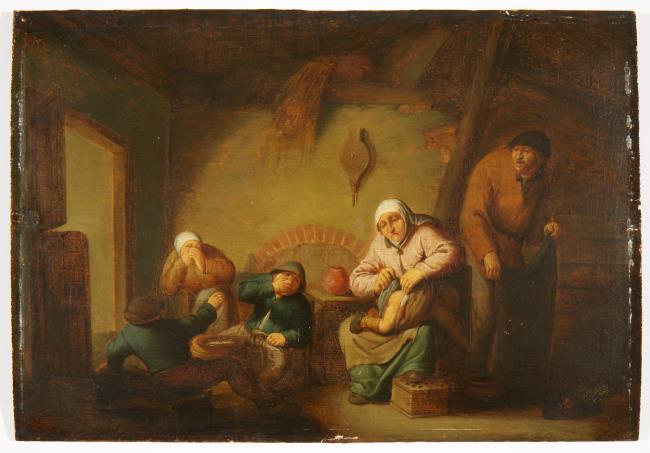
Title: Interior with peasants and a woman changing a baby's diaper; allegory of Smell
Artist: manner of/after Adriaen van Ostade Bron: Ellis Dullaart (2015-09) copy after no longer known example, reported in the collection of Archduke Leopold Wilhelm, 1659
Latest date: 1640
Genre: painting
Iconography: Smell
Keywords: genre, allegory, smell (sense), company of peasants, woman, infant, changing, holding one's nose, footstove